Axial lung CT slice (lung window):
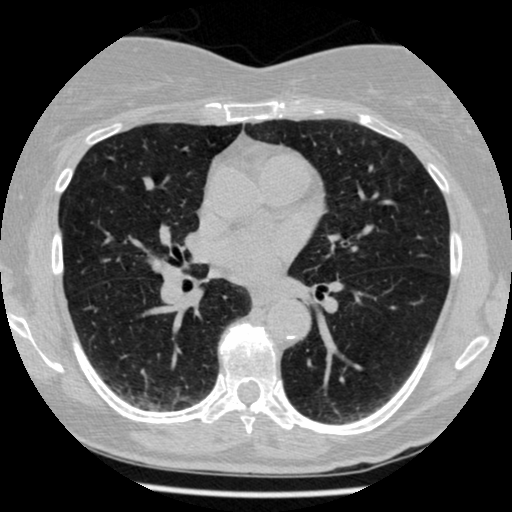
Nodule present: no